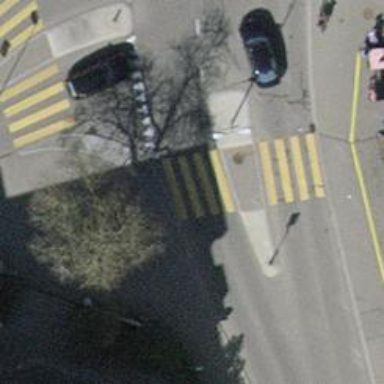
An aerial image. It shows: Uncontrolled road crossing with pedestrian island.